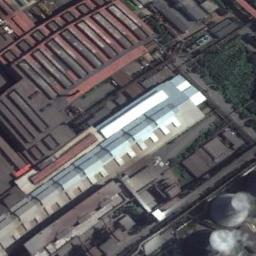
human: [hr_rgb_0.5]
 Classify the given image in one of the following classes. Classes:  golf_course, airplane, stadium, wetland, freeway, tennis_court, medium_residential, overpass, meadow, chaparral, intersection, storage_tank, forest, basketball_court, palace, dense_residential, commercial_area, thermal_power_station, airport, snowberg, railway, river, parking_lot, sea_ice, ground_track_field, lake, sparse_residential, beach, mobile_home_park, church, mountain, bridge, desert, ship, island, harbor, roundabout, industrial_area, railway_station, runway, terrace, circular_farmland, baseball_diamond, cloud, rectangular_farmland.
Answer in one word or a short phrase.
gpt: thermal_power_station